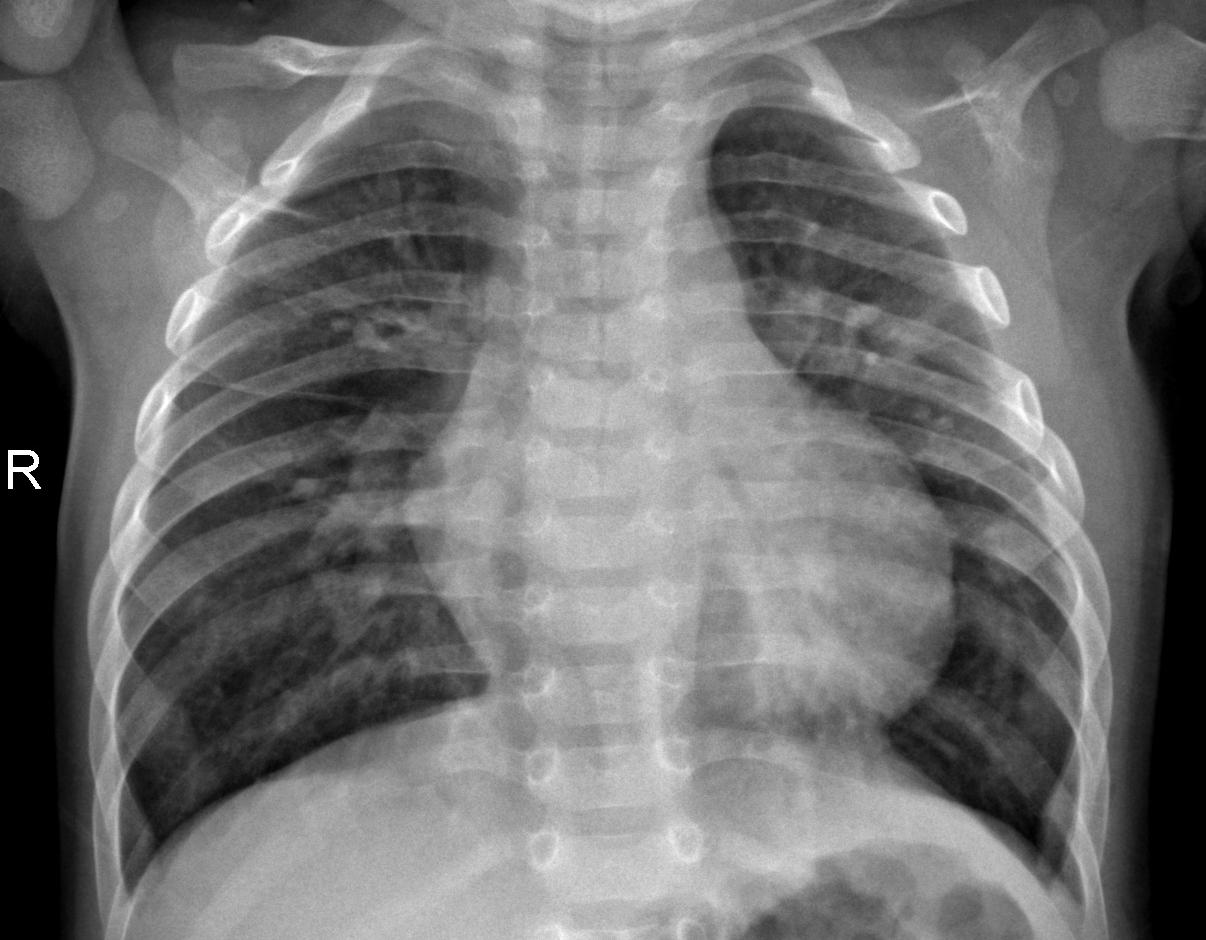
Diagnosis: PNEUMONIA